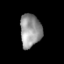
Tissue: prostate
Cell type: T cells
Senescence score: 0.3517
Nuclear area (px): 687
Mean DAPI intensity: 149.719